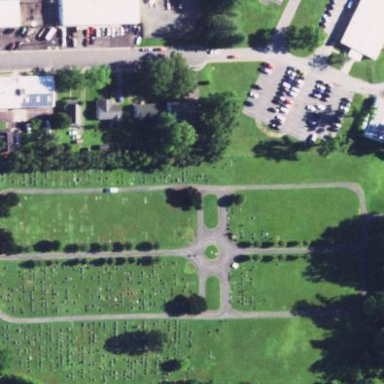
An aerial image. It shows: Cemetery.